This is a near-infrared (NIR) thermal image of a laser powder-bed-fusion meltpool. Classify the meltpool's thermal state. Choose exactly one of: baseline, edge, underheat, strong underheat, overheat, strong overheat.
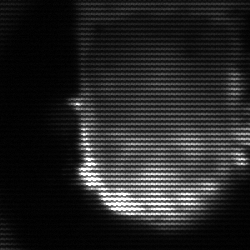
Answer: baseline